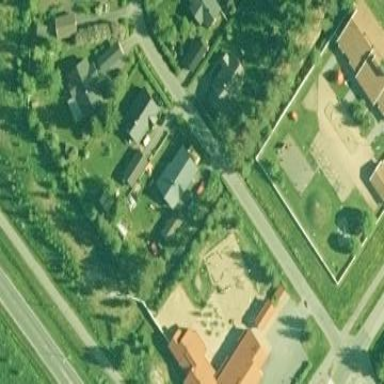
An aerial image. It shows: Kindergarten.